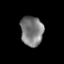
Tissue: lung
Cell type: Epithelial cells
Senescence score: 0.227
Nuclear area (px): 656
Mean DAPI intensity: 124.608